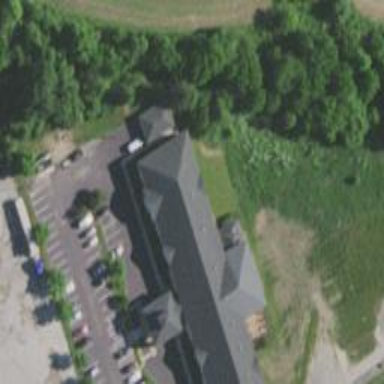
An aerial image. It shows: Hotel building.